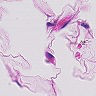
Metastatic tissue present: no